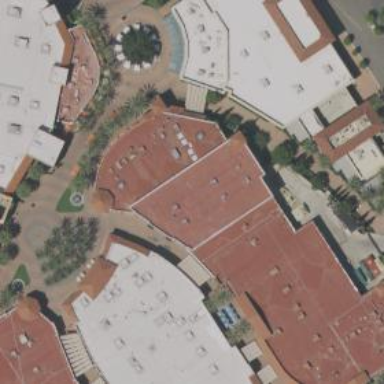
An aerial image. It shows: Part of building.